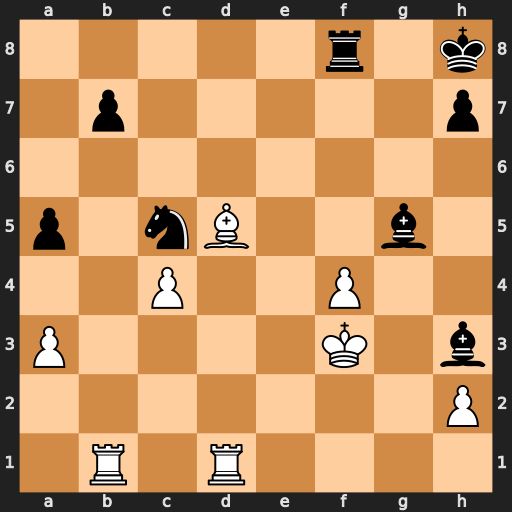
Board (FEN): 5r1k/1p5p/8/p1nB2b1/2P2P2/P4K1b/7P/1R1R4
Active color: w
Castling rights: -
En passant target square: -
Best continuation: Kg3 Bxf4+ Kxh3